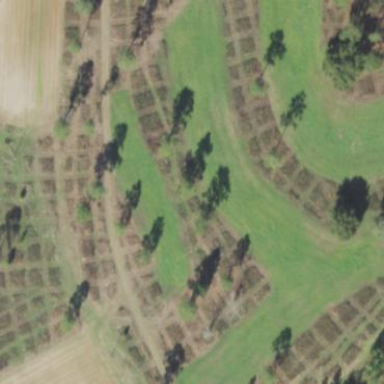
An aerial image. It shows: Orchard.